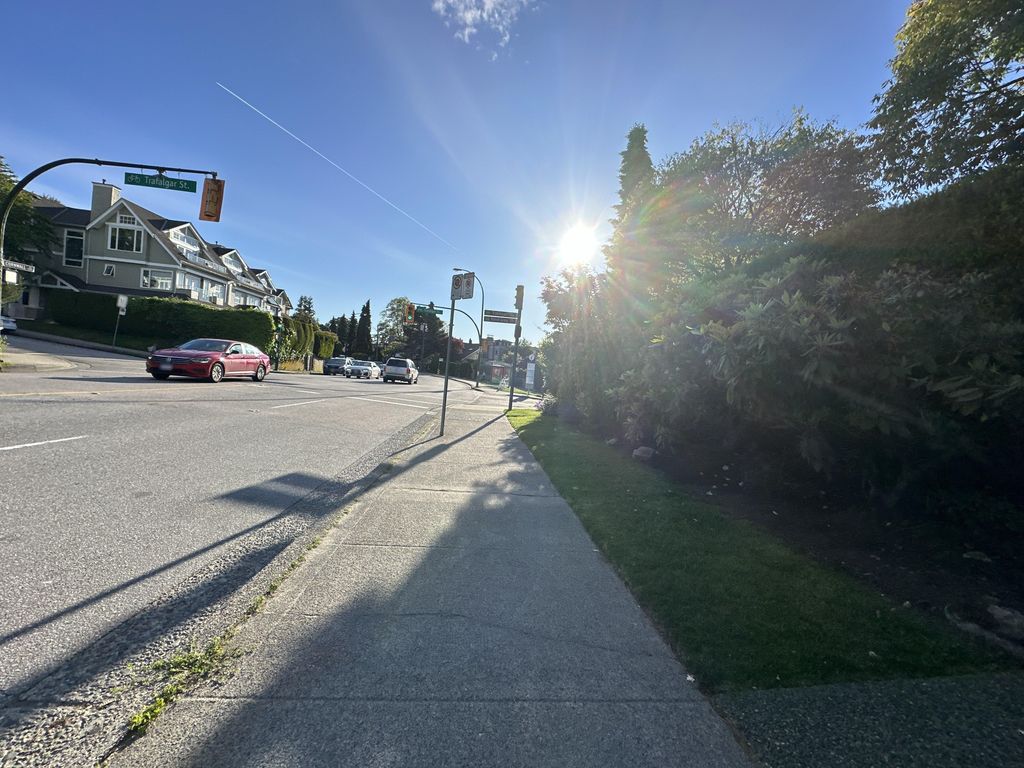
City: vancouver